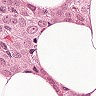
Metastatic tissue present: yes